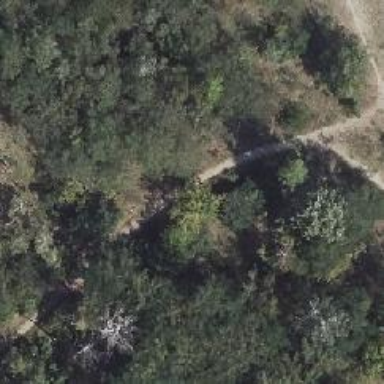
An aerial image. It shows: Dirt path.